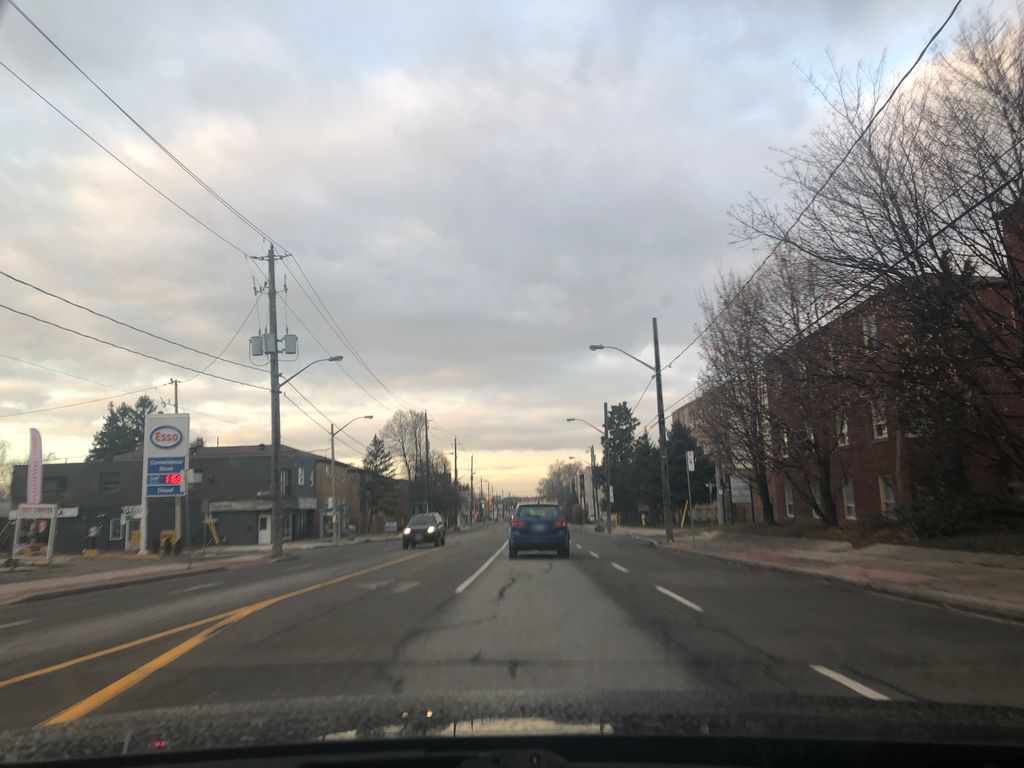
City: toronto